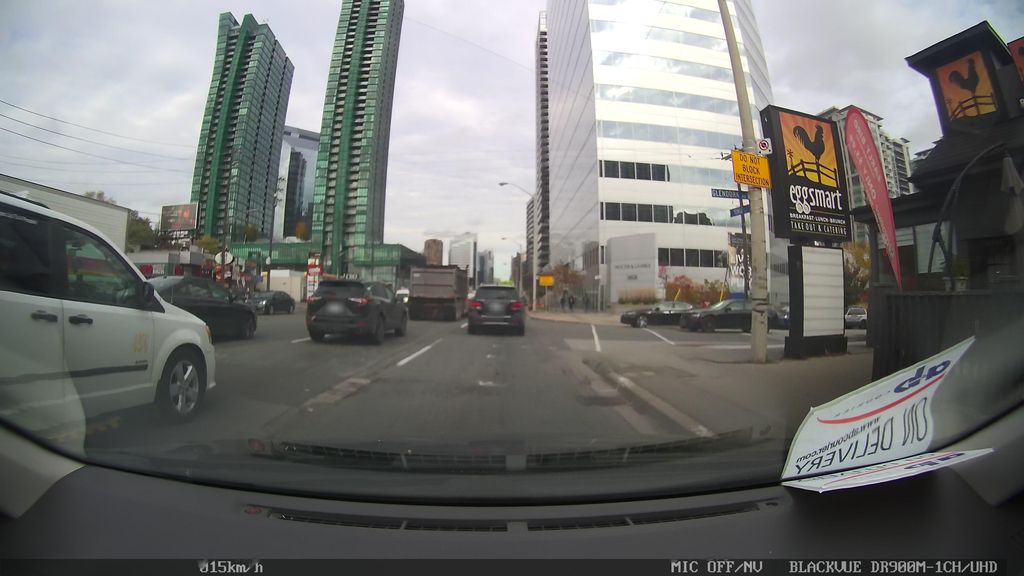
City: toronto